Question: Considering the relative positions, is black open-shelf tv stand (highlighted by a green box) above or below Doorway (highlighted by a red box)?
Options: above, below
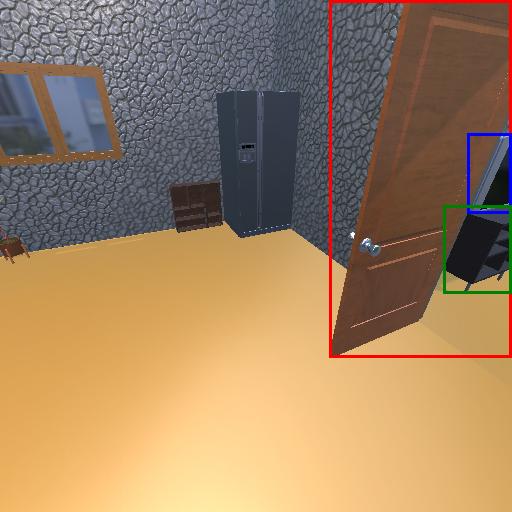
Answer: above